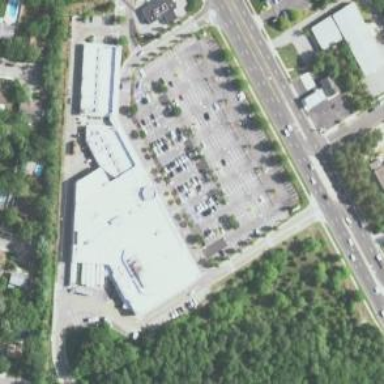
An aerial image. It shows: Supermarket.